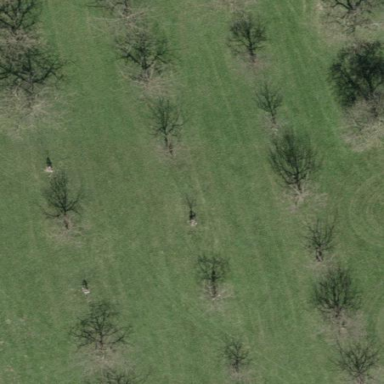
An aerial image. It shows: Orchard.